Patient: sex M, age 21
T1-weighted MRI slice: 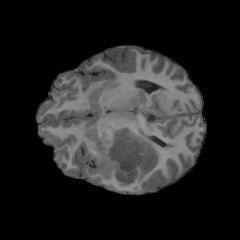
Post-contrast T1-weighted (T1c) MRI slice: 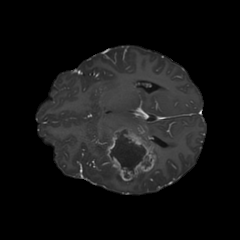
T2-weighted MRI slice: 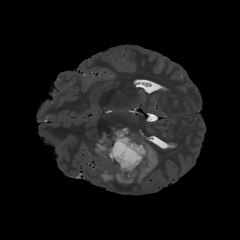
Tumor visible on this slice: yes
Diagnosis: Glioblastoma, IDH-wildtype
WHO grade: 4